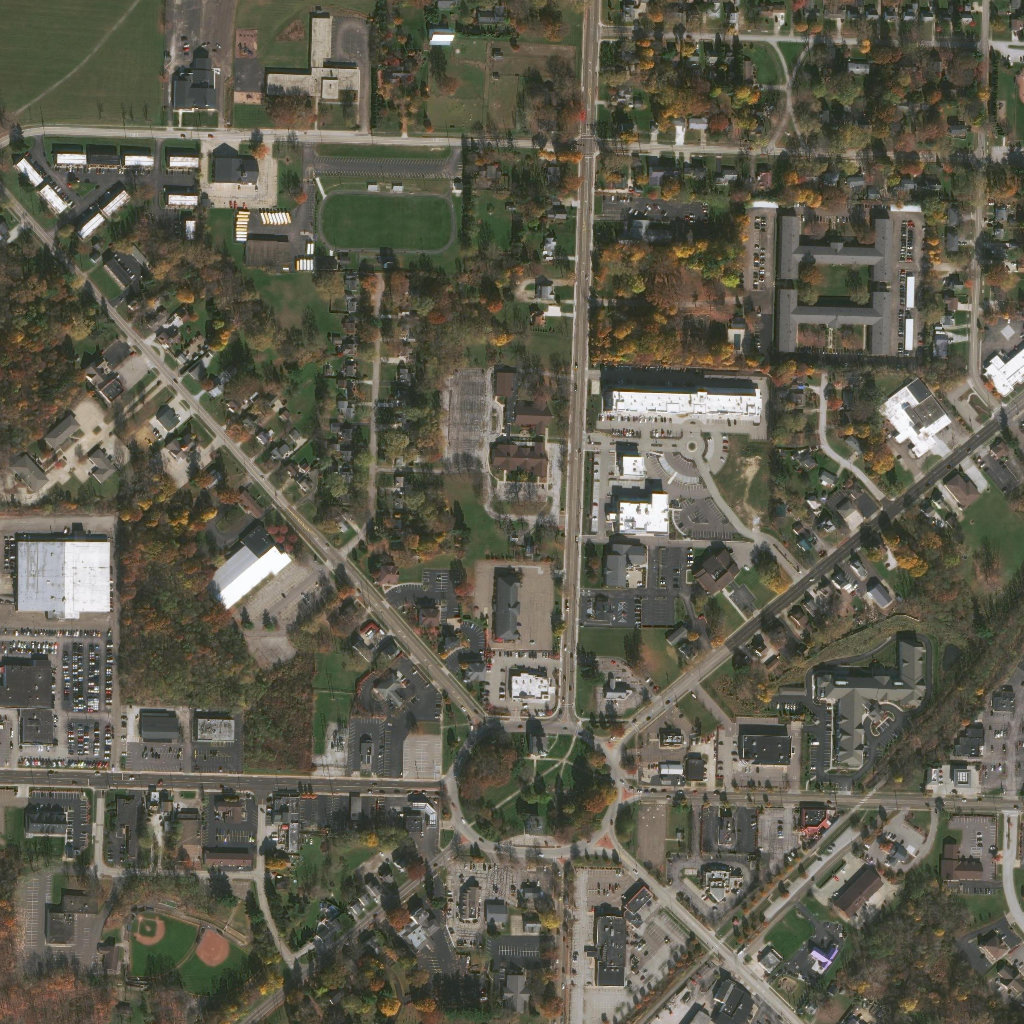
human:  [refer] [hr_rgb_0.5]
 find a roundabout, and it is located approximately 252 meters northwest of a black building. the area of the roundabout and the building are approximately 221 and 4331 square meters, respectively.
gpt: <box>[[66, 42, 68, 44, 0]]</box>

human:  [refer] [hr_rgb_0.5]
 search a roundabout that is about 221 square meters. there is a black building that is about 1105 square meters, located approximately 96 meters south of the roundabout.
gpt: <box>[[66, 42, 68, 44, 0]]</box>